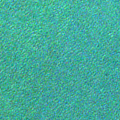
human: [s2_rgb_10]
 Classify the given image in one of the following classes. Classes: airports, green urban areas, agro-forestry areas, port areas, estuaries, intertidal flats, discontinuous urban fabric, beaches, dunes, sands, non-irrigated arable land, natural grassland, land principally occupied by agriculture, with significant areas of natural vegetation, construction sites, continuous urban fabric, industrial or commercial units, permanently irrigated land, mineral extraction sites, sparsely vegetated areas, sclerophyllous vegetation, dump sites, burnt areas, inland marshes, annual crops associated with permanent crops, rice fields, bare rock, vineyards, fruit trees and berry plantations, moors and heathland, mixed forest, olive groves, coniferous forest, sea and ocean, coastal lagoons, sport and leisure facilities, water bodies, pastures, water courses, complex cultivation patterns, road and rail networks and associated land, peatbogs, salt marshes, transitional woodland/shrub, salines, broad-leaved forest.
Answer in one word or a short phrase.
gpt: sea and ocean